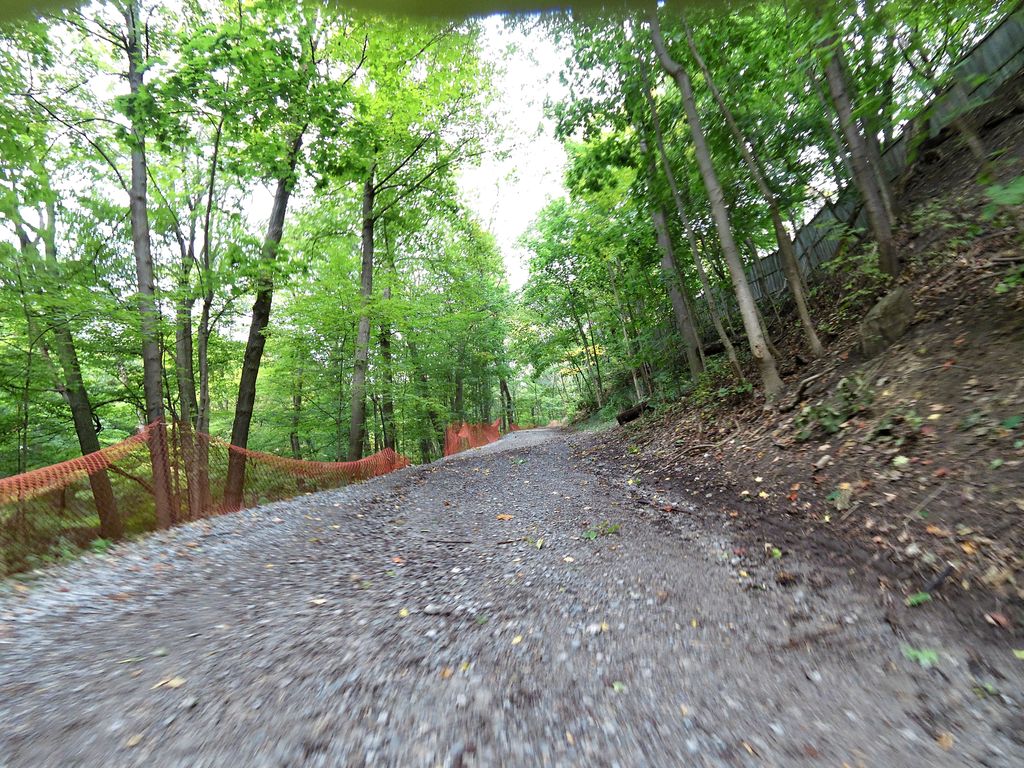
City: toronto